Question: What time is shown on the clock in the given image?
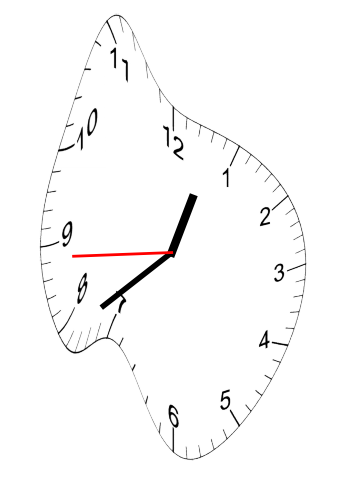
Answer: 12:38:44